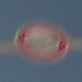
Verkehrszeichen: VerbotPersonenkraftwagenMitAnhaenger
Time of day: Midday
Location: Outdoor (Beach)
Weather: PartlyCloudy
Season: NotSpecified
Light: Natural